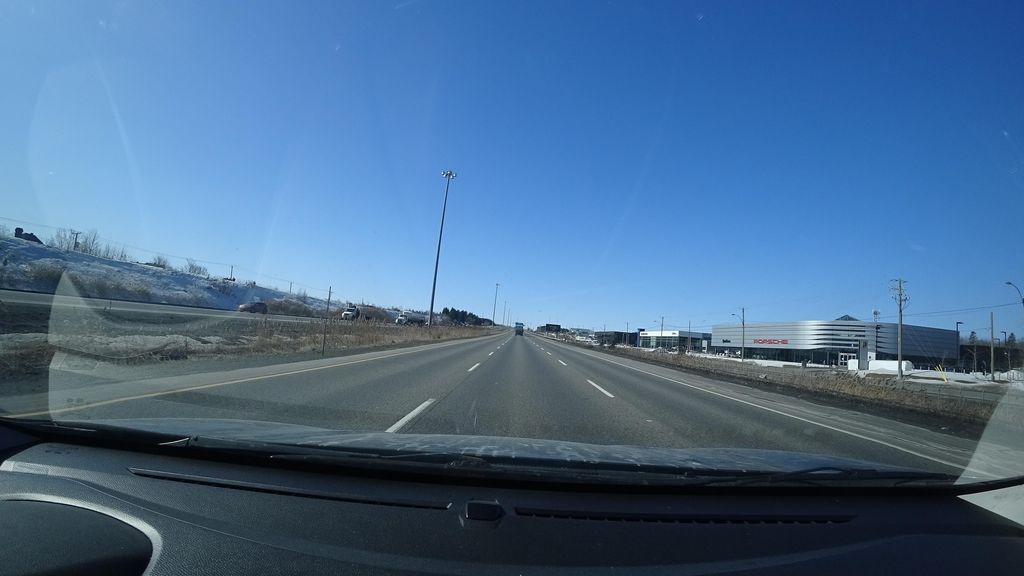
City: quebec_city